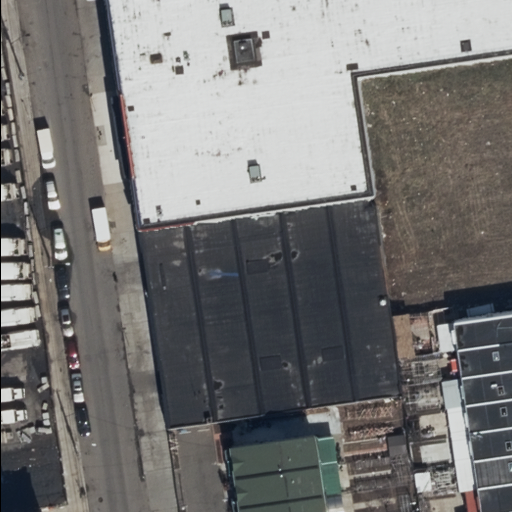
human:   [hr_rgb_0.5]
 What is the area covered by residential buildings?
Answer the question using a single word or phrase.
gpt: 2704m2

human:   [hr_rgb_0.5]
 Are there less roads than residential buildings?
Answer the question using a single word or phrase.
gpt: yes

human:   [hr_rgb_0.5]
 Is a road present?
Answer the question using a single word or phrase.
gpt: yes

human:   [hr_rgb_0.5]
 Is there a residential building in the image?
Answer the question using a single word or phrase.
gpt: yes

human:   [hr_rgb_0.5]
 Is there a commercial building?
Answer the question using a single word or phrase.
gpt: no

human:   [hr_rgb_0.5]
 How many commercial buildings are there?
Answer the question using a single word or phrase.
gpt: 0

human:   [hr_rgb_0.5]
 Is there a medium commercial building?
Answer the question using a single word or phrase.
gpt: no

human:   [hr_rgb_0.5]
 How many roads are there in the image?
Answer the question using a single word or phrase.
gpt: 1

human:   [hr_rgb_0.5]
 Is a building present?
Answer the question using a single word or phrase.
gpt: yes

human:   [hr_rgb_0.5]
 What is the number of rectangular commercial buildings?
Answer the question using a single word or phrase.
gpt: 0

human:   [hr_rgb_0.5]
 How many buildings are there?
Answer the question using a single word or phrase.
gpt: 12

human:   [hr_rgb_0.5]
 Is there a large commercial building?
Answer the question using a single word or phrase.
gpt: no

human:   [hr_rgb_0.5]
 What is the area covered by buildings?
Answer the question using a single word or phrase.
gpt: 2704m2

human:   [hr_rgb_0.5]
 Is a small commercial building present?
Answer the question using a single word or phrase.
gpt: no

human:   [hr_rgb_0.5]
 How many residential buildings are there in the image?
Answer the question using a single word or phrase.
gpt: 12

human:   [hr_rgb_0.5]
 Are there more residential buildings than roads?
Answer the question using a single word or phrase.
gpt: yes

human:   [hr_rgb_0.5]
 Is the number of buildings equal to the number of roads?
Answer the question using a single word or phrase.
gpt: no

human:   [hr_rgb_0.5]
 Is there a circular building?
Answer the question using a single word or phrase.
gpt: no

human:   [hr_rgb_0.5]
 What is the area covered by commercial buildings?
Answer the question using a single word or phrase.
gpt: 0m2

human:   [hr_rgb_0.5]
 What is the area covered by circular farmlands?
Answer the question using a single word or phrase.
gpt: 0m2

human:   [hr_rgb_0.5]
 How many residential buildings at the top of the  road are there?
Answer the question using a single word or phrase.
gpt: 1

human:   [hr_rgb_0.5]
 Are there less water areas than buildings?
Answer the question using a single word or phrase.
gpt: yes

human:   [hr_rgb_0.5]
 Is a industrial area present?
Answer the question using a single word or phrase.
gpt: no

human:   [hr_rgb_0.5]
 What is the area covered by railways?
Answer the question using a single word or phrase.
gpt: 0m2

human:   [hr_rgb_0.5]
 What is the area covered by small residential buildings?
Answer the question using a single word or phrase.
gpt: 529m2

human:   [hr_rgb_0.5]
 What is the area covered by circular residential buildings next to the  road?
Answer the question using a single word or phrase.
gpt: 0m2

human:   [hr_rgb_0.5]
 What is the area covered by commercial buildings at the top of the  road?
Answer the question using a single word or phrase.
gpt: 0m2

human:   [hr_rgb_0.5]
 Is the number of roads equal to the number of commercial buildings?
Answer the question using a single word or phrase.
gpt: no

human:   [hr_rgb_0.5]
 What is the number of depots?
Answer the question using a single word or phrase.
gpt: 0

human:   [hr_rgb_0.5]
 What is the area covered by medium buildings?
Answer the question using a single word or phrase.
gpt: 250m2

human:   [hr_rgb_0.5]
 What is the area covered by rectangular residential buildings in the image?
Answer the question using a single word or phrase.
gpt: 780m2

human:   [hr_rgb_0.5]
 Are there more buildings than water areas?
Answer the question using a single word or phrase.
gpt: yes

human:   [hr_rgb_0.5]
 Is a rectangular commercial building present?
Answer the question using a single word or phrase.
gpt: no

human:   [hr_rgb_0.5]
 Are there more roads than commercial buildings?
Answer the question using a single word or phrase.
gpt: yes

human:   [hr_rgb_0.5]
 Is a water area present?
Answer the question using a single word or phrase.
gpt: no

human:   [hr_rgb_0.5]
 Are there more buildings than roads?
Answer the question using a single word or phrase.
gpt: yes

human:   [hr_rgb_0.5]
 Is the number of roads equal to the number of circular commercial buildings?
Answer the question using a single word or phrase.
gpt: no

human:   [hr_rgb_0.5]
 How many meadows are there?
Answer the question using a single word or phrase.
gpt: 0

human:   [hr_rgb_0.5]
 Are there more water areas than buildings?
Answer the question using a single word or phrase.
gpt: no

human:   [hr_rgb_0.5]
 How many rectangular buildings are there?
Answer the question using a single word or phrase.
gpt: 11

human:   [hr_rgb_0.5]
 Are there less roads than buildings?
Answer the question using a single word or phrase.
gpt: yes

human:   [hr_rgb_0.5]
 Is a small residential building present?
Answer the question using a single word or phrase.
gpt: yes

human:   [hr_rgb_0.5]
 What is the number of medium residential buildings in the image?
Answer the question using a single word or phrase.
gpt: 2

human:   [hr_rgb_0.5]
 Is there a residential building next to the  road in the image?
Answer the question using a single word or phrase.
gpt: yes

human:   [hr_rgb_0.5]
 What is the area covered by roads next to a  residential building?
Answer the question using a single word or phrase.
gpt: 0m2

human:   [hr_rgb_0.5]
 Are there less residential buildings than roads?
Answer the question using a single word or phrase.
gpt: no

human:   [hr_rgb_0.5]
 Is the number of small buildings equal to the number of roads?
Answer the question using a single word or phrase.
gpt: no

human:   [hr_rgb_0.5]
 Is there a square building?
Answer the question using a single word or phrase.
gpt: no

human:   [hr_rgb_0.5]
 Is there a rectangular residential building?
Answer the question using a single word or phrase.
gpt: yes

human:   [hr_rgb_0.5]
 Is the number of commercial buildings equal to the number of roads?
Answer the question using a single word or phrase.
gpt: no

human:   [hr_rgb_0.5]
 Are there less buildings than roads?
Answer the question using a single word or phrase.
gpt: no

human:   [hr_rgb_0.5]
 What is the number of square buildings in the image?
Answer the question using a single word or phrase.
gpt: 0

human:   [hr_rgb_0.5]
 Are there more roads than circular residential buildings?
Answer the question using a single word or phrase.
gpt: yes

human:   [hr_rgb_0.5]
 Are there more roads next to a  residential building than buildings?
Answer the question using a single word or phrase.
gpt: no

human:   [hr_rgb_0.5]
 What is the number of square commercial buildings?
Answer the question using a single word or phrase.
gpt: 0

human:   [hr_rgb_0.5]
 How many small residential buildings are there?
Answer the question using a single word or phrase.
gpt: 9

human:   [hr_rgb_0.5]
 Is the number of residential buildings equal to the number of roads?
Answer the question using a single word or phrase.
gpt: no

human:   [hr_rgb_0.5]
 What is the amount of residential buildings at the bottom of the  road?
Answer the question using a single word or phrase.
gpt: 10

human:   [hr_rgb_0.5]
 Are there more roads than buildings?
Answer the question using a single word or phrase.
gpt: no

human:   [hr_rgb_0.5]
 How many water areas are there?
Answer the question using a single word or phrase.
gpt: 0

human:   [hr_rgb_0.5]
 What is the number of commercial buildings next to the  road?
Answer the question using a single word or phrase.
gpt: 0

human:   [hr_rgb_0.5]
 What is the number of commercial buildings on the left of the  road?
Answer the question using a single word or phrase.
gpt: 0

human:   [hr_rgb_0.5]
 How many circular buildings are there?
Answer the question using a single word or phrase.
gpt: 0

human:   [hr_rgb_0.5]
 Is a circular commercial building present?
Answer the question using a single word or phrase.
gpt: no